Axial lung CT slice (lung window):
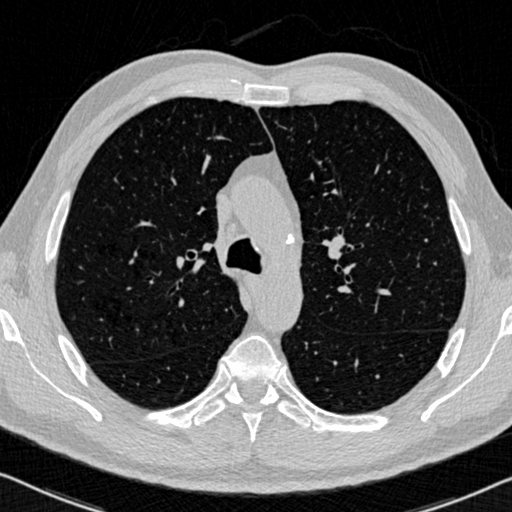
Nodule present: no